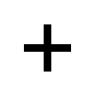
Cursor type: cell
OS/theme: linux-apple-cursor
Variant: white